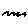
Label: zigzag